【题型】解答题　【知识点】解析几何　【难度】medium
变式8（2025·上海黄浦·二模）椭圆 \(\Gamma: \frac{x^2}{a^2} + \frac{y^2}{b^2} = 1\ (a > b > 0)\) 的左、右焦点分别为 \(F_1(-c,0),F_2(c,0)\ (c > 0)\)，过点 \(F_1\) 的直线 \(l\) 与 \(\Gamma\) 交于点 \(P\)。\\[6pt]
(1) 若 \(c = 2\)，点 \(P\) 的坐标为 \((2,\sqrt{2})\)，求点 \(F_2\) 到直线 \(l\) 的距离；\\[6pt]
(2) 当 \(b \leq c\) 时，求满足 \(PF_1 \perp PF_2\) 的点 \(P\) 的个数；\\[6pt]
(3) 设直线 \(l\) 与 \(\Gamma\) 的另一个交点为 \(Q\)，\(\overrightarrow{F_1Q} = \lambda \overrightarrow{F_1P}(\lambda \in \mathbf{R})\)，若点 \(P\) 的横坐标为 \(\frac{c}{2}\)，若 \(\Gamma\) 的离心率 \(e > \frac{1}{2}\)，求 \(\lambda\) 的取值范围。
【解答】
\noindent
【答案】(1)$\dfrac{4}{3}$;\\
(2)答案见解析;\\
(3)$-\dfrac{1}{3}<\lambda<0$.

\vspace{0.5em}
\noindent
【分析】（1）求出直线$l$的方程，利用点到直线的距离公式求解.\\
（2）求出以线段$F_1F_2$为直径的圆方程，再与椭圆方程联立，按$b=c,b<c$求出方程组的交点坐标即可.\\
（3）设$P\left(\dfrac{c}{2},y_0\right)$，表示出点$Q$的坐标，将点$P,Q$坐标代入椭圆方程，建立$a,\lambda$的关系，进而建立不等式等关系求解.

\vspace{0.5em}
\noindent
【详解】（1）依题意，$F_1(-2,0),F_2(2,0)$，而$P(2,\sqrt{2})$，则直线$l$的方程为$y=\dfrac{\sqrt{2}}{4}(x+2)$，\\
即$x-2\sqrt{2}y+2=0$，所以点$F_2$到直线$l$的距离$d=\dfrac{|2-2\sqrt{2}\times0+2|}{\sqrt{1^2+(-2\sqrt{2})^2}}=\dfrac{4}{3}$.

\vspace{0.5em}
\noindent
（2）由$PF_1\perp PF_2$，得点$P$在以线段$F_1F_2$为直径的圆$x^2+y^2=c^2$上，$c^2=a^2-b^2$，\\
由$\begin{cases}x^2+y^2=c^2\\b^2x^2+a^2y^2=a^2b^2\end{cases}$消去$y$得$(a^2-b^2)x^2=a^2(c^2-b^2)$，即$c^2x^2=a^2(c^2-b^2)$，\\
当$b=c$时，$x=0$，$y=\pm b$，因此$P(0,\pm b)$，共$2$个；\\
当$b<c$时，$c^2x^2=a^2(c^2-b^2)$，解得$x^2=\dfrac{a^2(c^2-b^2)}{c^2}$，$y^2=\dfrac{b^4}{c^2}$，\\
因此点$P\left(\pm\dfrac{a\sqrt{c^2-b^2}}{c},\pm\dfrac{b^2}{c}\right)$，共$4$个，\\
所以当$b=c$时，点$P$的个数为$2$；当$b<c$时，点$P$的个数为$4$.

\vspace{0.5em}
\noindent
（3）设$P\left(\dfrac{c}{2},y_p\right)$，$Q(x_Q,y_Q)$，由$\overrightarrow{FQ}=\lambda\overrightarrow{QP}$，且$F_1$在线段$PQ$上，得$-1<\lambda<0$,
\noindent
则 $(x_Q + c, y_Q) = \lambda\left(\dfrac{c}{2} - x_Q, y_P - y_Q\right)$，解得
$\begin{cases}
x_Q = \dfrac{c}{2} \cdot \dfrac{\lambda - 2}{\lambda + 1} \\
y_Q = \dfrac{\lambda}{\lambda + 1} y_P
\end{cases}$，而 $e = \dfrac{c}{a}$，

\vspace{0.5em}
\noindent
由点 $P,Q$ 在 $\Gamma$ 上，得
$\begin{cases}
\dfrac{c^2}{4a^2} + \dfrac{y_P^2}{b^2} = 1 \\
\dfrac{c^2(\lambda - 2)^2}{4a^2(\lambda + 1)^2} + \dfrac{\lambda^2}{(\lambda + 1)^2} \cdot \dfrac{y_P^2}{b^2} = 1
\end{cases}$，即
$\begin{cases}
\dfrac{e^2}{4} + \dfrac{y_P^2}{b^2} = 1 \\
\dfrac{e^2(\lambda - 2)^2}{4\lambda ^2} + \dfrac{y_P^2}{b^2} = \dfrac{(\lambda + 1)^2}{\lambda^2}
\end{cases}$，

\vspace{0.5em}
\noindent
整理得 $e^2(-\lambda + 1) = 2\lambda + 1$，即 $e^2 = \dfrac{2\lambda + 1}{-\lambda + 1}$，由 $e > \dfrac{1}{2}$，得 $\dfrac{1}{4} < \dfrac{2\lambda + 1}{-\lambda + 1} < 1$，解得 $-\dfrac{1}{3} < \lambda < 0$，

\vspace{0.5em}
\noindent
所以 $\lambda$ 的取值范围是 $-\dfrac{1}{3} < \lambda < 0$.

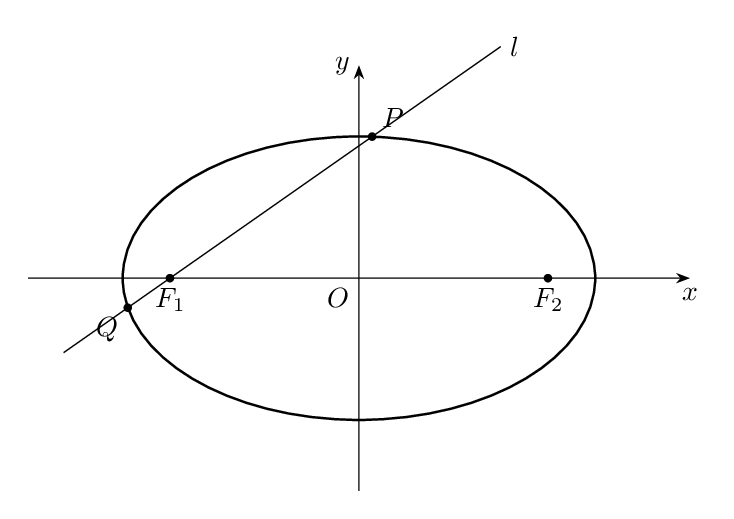